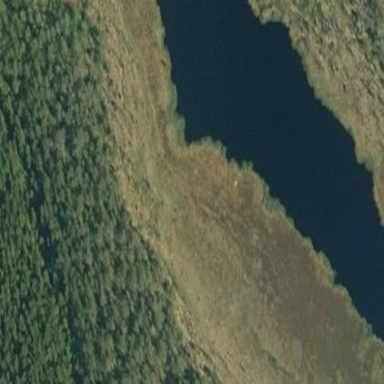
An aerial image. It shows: Serene lake surrounded by nature.